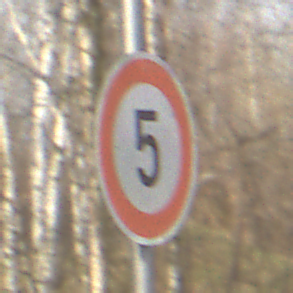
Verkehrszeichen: Geschwindigkeit5
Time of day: MorningAfternoon
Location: Outdoor (Nature)
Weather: Clear
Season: Winter
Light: Natural